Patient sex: M
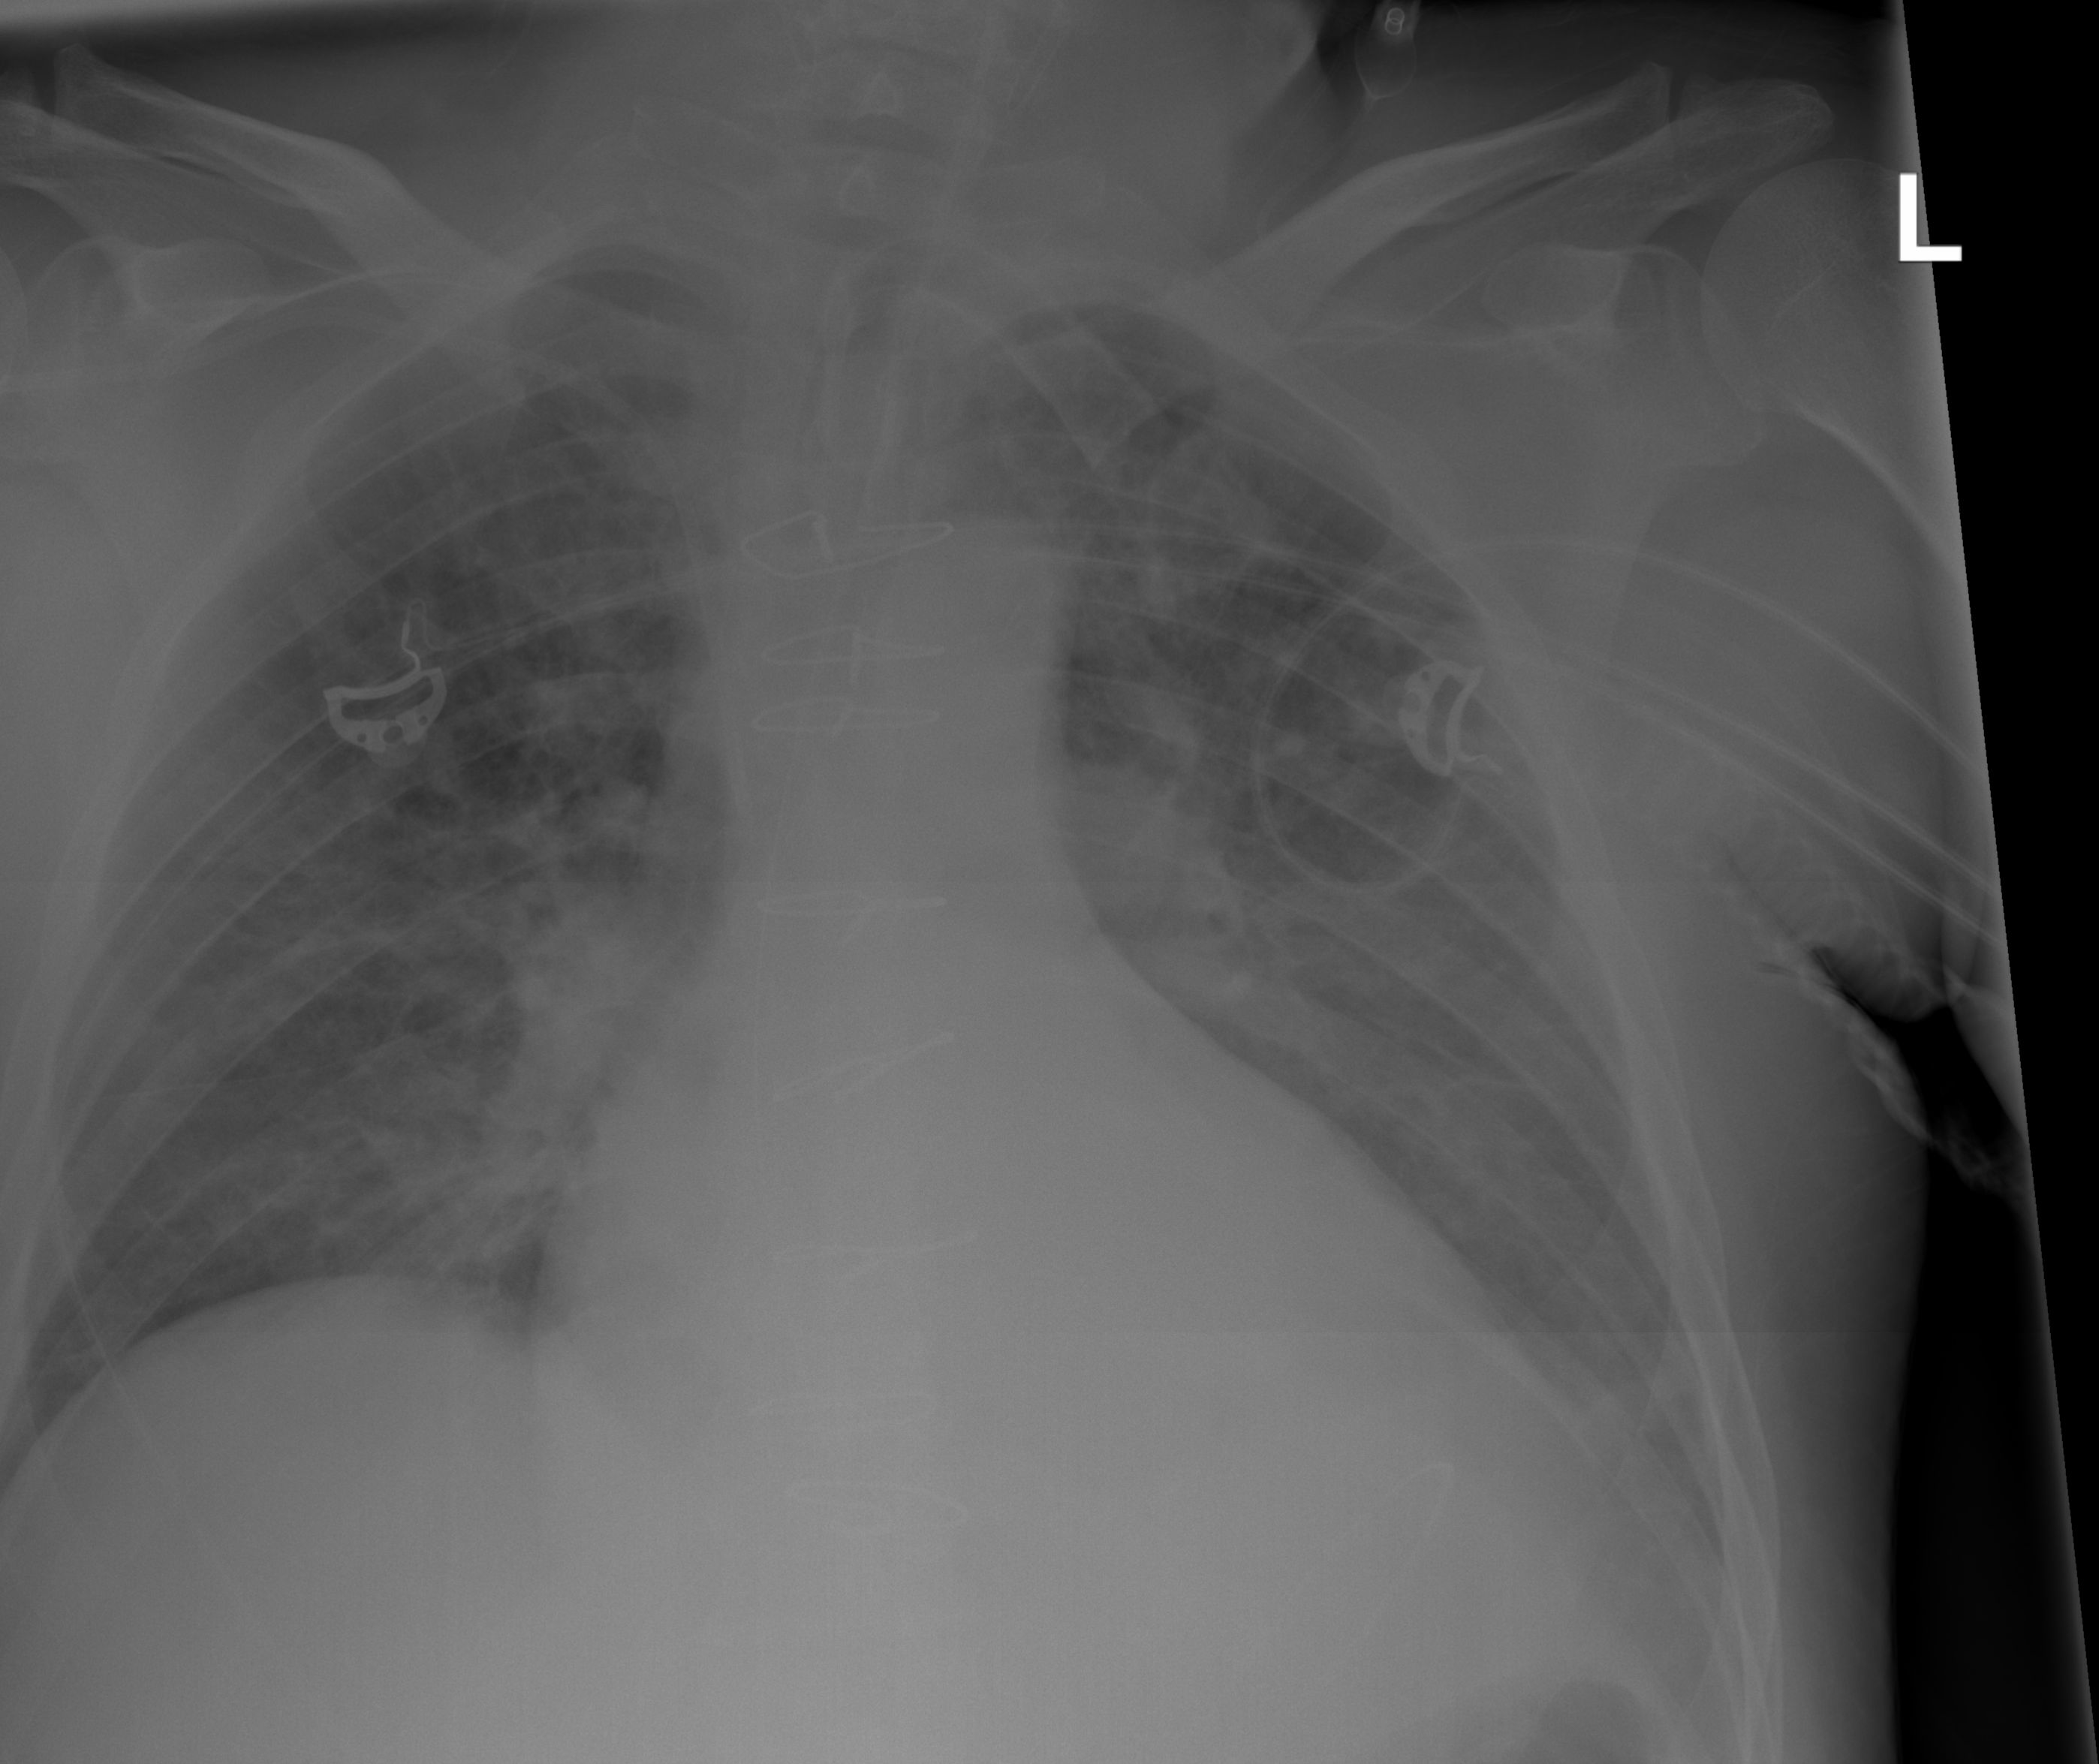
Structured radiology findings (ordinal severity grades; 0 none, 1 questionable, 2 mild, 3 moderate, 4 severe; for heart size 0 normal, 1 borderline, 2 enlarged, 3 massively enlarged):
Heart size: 2
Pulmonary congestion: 3
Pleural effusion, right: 0
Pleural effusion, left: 2
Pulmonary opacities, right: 2
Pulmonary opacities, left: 2
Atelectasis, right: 2
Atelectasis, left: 2